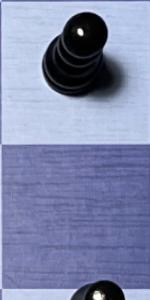
Label: Empty